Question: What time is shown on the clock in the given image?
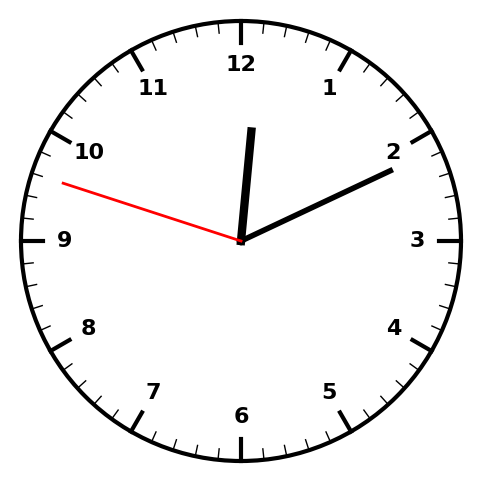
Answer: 12:10:48